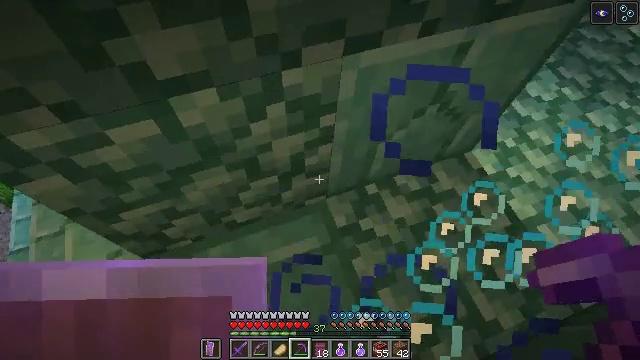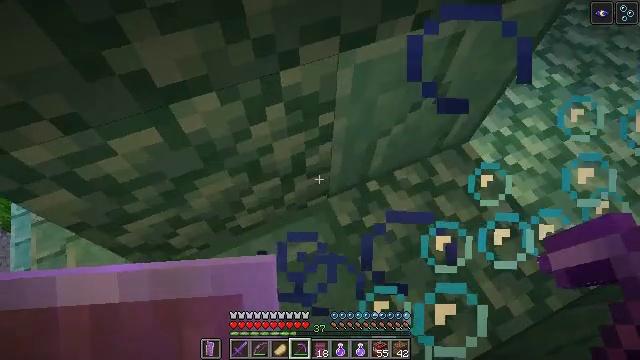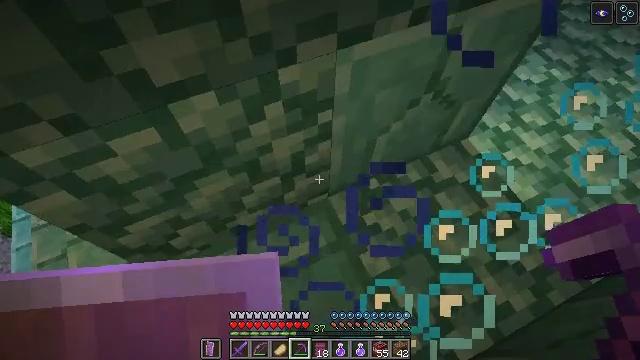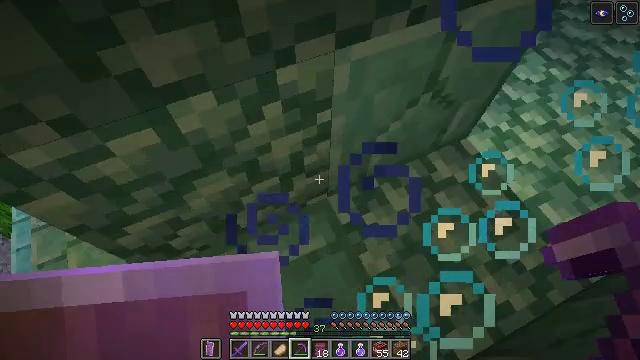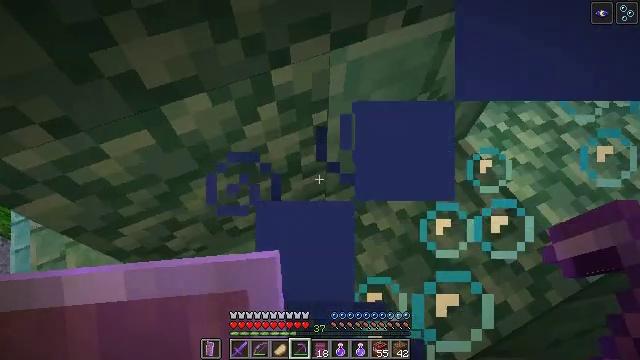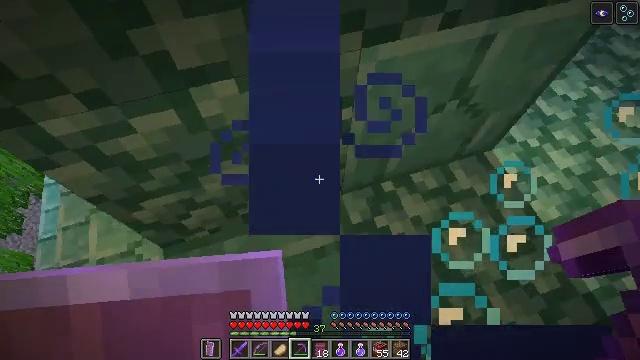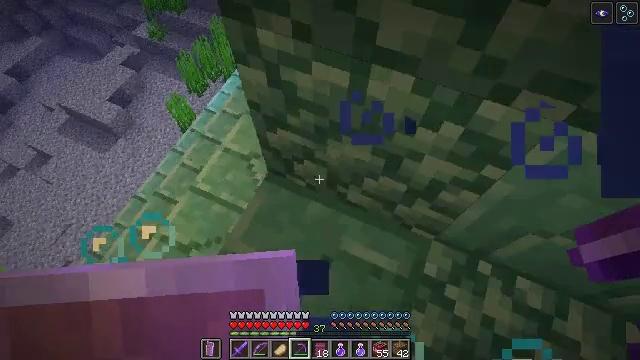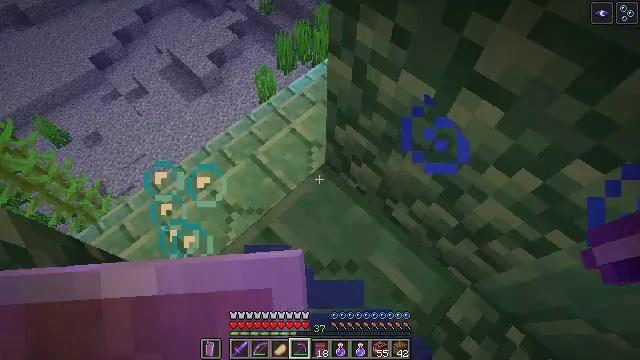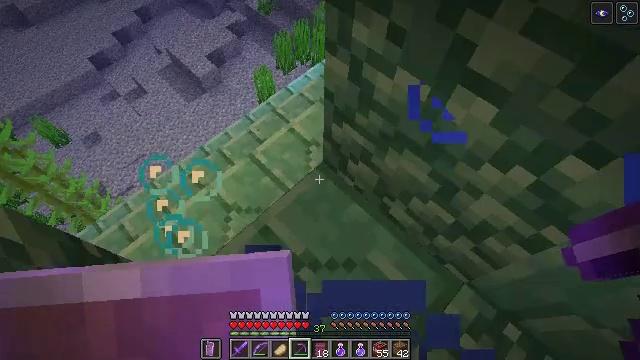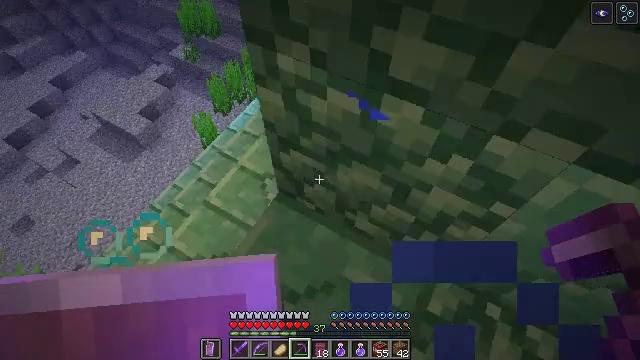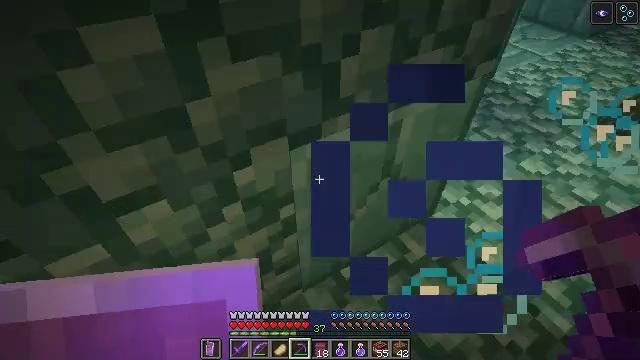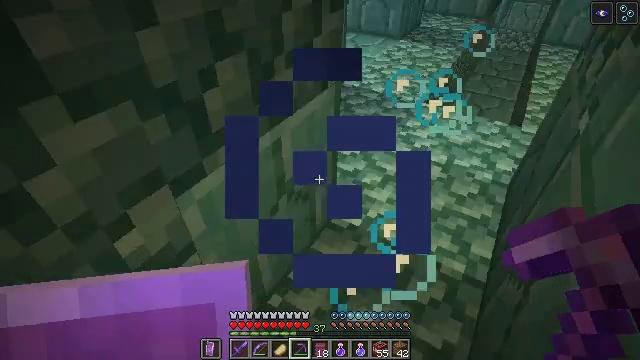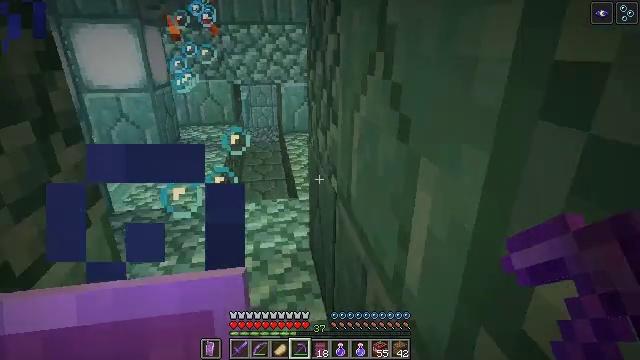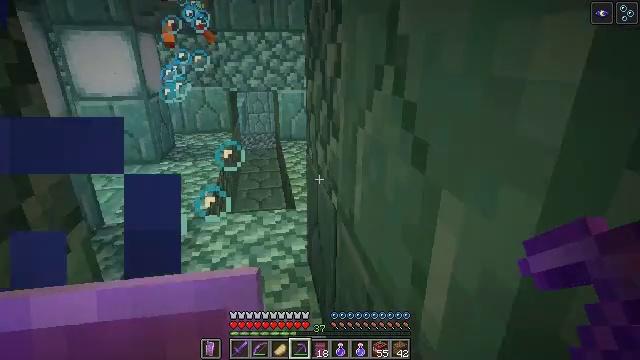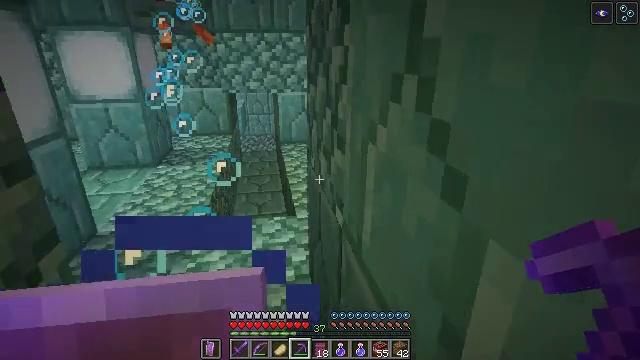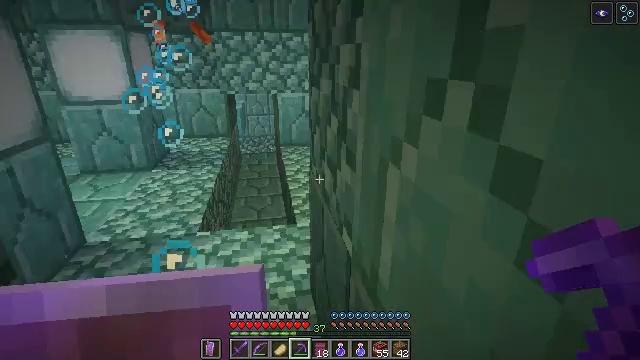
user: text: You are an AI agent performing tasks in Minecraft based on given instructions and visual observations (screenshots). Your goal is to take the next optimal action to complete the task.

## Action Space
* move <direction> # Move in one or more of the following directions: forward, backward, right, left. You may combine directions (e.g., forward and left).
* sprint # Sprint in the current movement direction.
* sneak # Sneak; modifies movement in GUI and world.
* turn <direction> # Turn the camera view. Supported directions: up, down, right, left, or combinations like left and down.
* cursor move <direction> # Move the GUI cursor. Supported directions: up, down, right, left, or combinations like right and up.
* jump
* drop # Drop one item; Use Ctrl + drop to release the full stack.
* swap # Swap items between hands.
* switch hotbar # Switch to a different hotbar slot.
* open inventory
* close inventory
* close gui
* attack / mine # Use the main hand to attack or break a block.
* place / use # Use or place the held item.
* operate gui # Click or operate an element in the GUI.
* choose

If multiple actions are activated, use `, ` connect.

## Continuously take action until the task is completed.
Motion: motion action
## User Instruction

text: Attack the prismarine bricks to break them.
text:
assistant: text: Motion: turn right
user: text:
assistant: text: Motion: no_op
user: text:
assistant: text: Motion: no_op
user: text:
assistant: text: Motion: no_op
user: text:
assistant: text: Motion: turn left
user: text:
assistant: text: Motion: turn left
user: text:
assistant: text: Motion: turn left
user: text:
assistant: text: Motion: no_op
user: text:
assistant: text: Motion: turn right and up
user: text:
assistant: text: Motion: move back, turn right and up
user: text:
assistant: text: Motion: turn right and up
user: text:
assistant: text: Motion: move forward, turn right and up
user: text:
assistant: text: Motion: move forward, turn up
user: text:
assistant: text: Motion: move forward
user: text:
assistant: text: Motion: move forward
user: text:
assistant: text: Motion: move forward
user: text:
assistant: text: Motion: move forward
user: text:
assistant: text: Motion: move forward, sprint
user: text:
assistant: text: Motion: move forward, sprint
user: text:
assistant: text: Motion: move forward, sprint
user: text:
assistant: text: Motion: move forward, sprint, turn left
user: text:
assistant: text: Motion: move forward, sprint
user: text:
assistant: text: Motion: move forward, sprint, turn left and up
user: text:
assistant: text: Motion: move forward, sprint, turn left
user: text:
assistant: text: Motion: move forward, sprint, turn left and down
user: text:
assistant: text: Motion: move forward, sprint
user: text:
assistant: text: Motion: move forward, sprint, turn right and down
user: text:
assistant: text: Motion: move forward, sprint, turn right and down
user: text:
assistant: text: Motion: move forward, sprint
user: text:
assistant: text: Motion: move forward, sprint